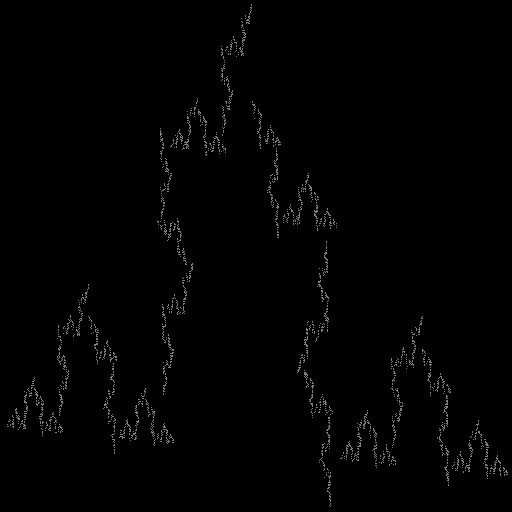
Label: koch_curve